Question: Is there a way to achieve this type of shadow?
It's solid and thin on the bottom side and it gets thicker and more blur on the top side.

'''
.shadow {
width:100px;
margin:20px;
background:red;
border-left:10px solid grey;
border-right:10px solid grey;
border-bottom:200px solid red;
box-shadow:0 -5px 5px 5px grey;
}
'''
'''
<div class="shadow"></div>
'''
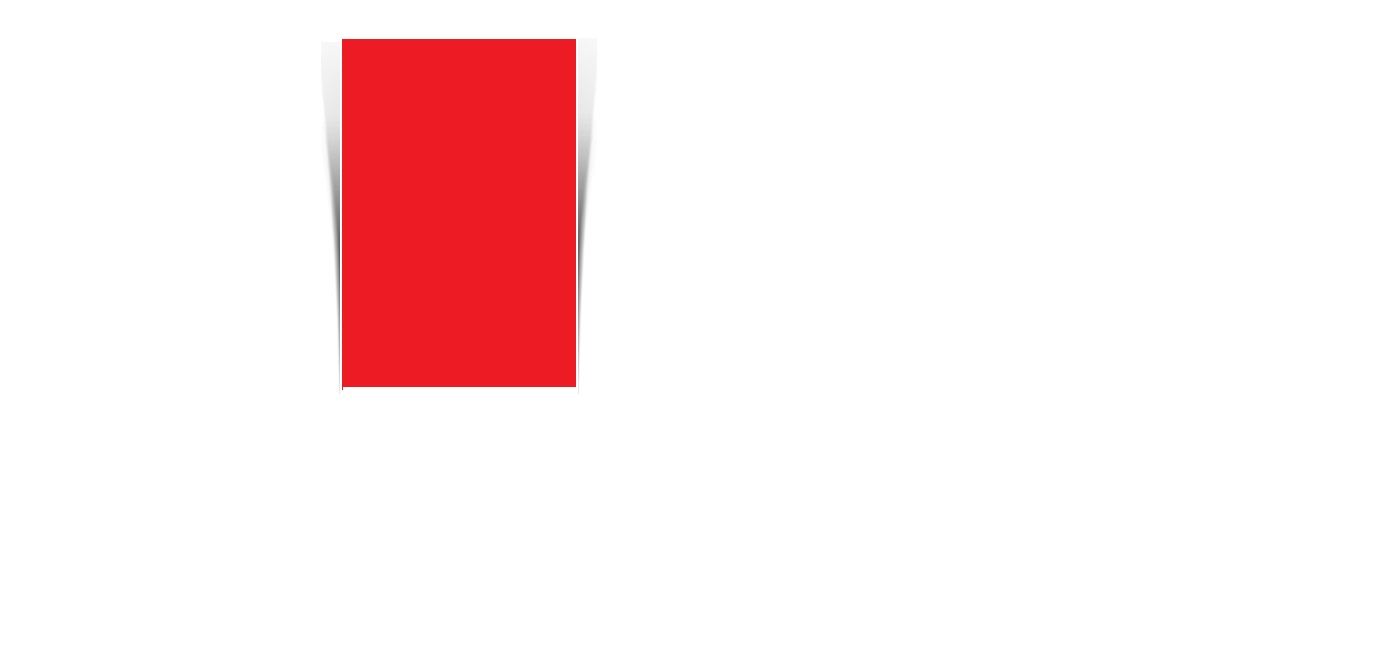
Answer: clip-path and a gradient can approximate it:
'''
.box {
--s:15; /* control the size */
width:200px;
height:300px;
border-left: calc(var(--s)*1px) solid;
border-right:calc(var(--s)*1px) solid;
border-image:linear-gradient(transparent,#555) var(--s);
background:red padding-box;
clip-path:polygon(0 0,100% 0,calc(100% - calc(var(--s)*1px)) 100%,calc(var(--s)*1px) 100%)
}
'''
'''
<div class="box">
</div>
'''